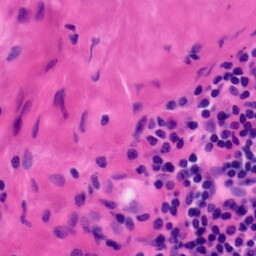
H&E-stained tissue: Tonsil